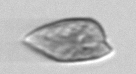
Label: Prorocentrum_dentatum